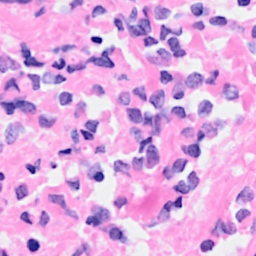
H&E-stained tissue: Breast